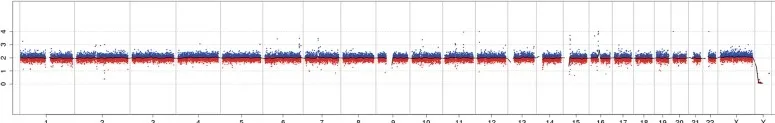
Copy number variation of the fetus's mother was normal.
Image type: chart (chart)